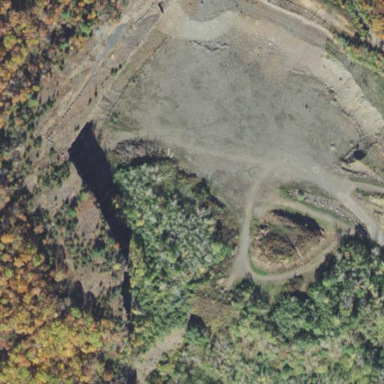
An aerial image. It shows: Quarry area.